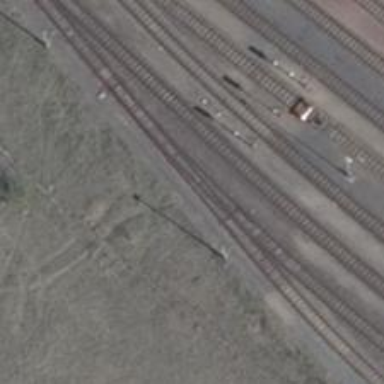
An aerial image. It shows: Railway switch.